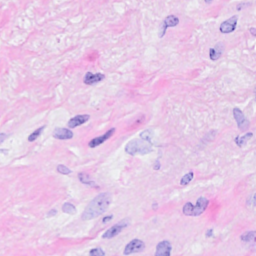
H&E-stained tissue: Breast